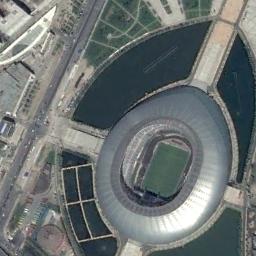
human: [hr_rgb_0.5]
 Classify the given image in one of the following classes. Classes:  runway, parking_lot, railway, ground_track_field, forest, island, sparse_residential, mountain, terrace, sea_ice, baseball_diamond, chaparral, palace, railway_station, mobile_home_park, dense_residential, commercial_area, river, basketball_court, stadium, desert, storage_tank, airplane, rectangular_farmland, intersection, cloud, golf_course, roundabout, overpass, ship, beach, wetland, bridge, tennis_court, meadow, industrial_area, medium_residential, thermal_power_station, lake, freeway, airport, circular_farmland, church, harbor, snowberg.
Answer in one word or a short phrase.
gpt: stadium